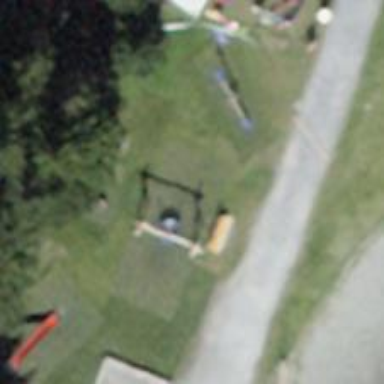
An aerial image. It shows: Playground with basket swing.